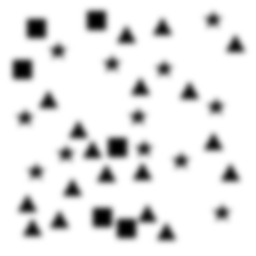
Squares: 6
Triangles: 18
Stars: 12
Total shapes: 36